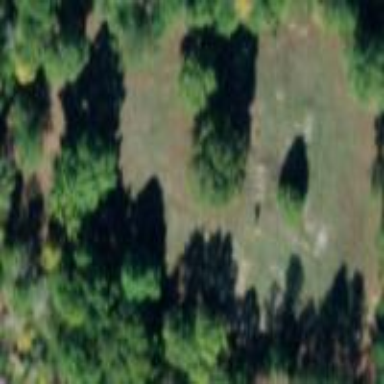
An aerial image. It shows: Grave yard.